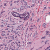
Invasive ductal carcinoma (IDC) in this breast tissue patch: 1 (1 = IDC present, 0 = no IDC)